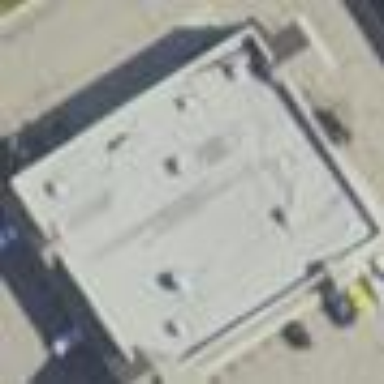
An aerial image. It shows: Retail building.